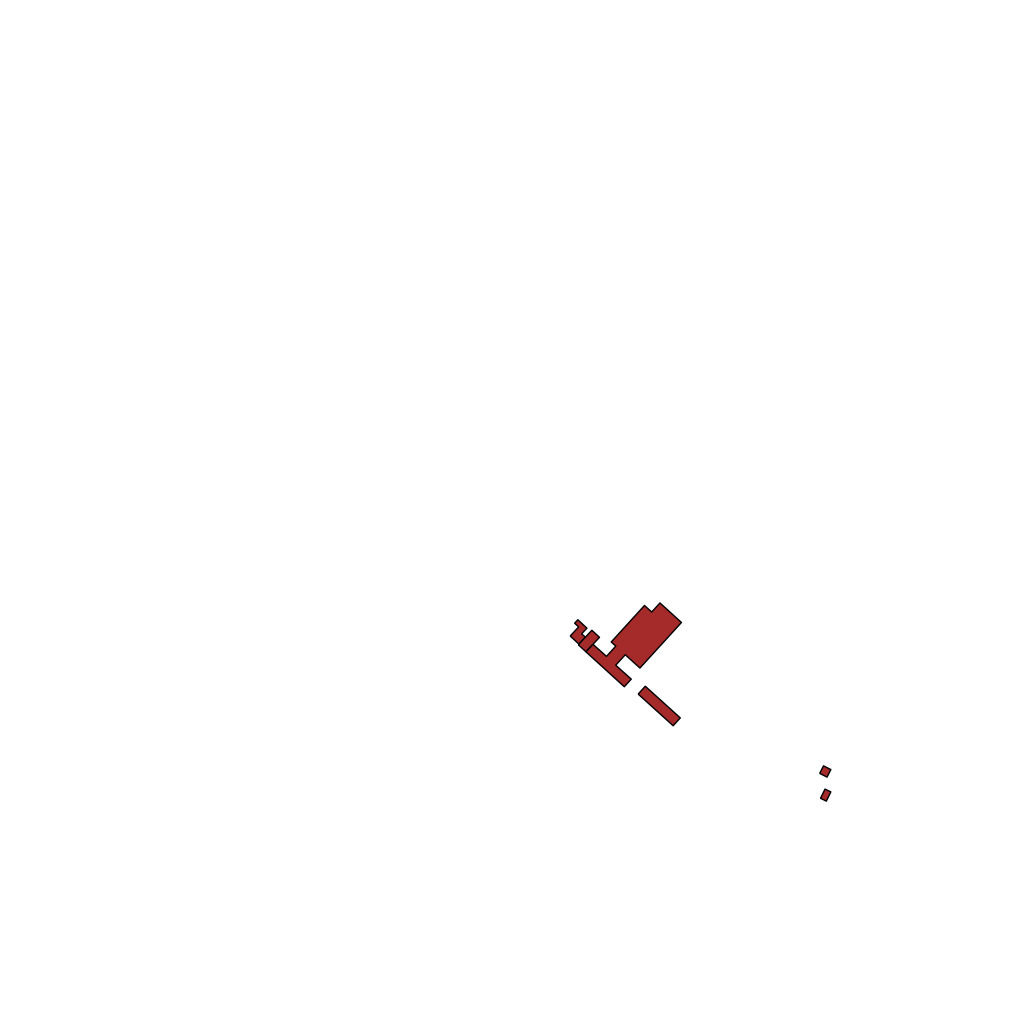
Tags: overhead vector_map, industrial, recreation, residential, individual_rise, low_rise, density_1, Facility, 1.0 km²